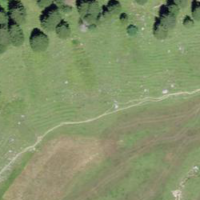
EUNIS habitat code: 24
Species observed at this site:
Clinopodium vulgare